Aerial crown-view tile of a tropical tree (Barro Colorado Island, Panama), acquired 20241216:
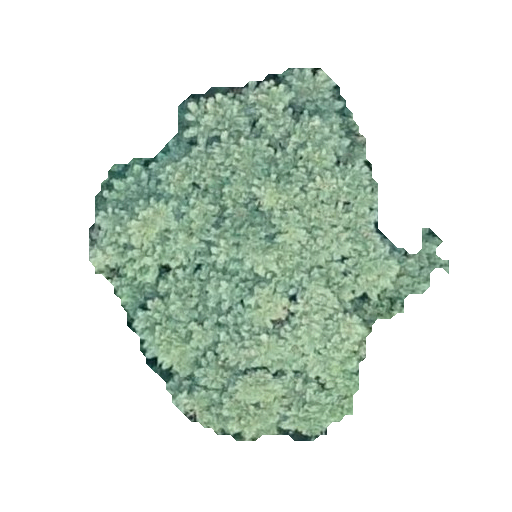
Species: Jacaranda copaia
GBIF accepted scientific name: Jacaranda copaia
Crown area: 120.321 m²